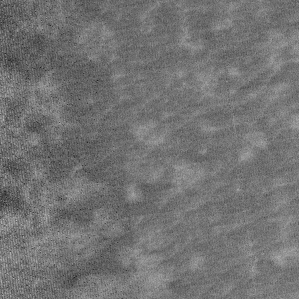
Label: frost